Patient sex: M
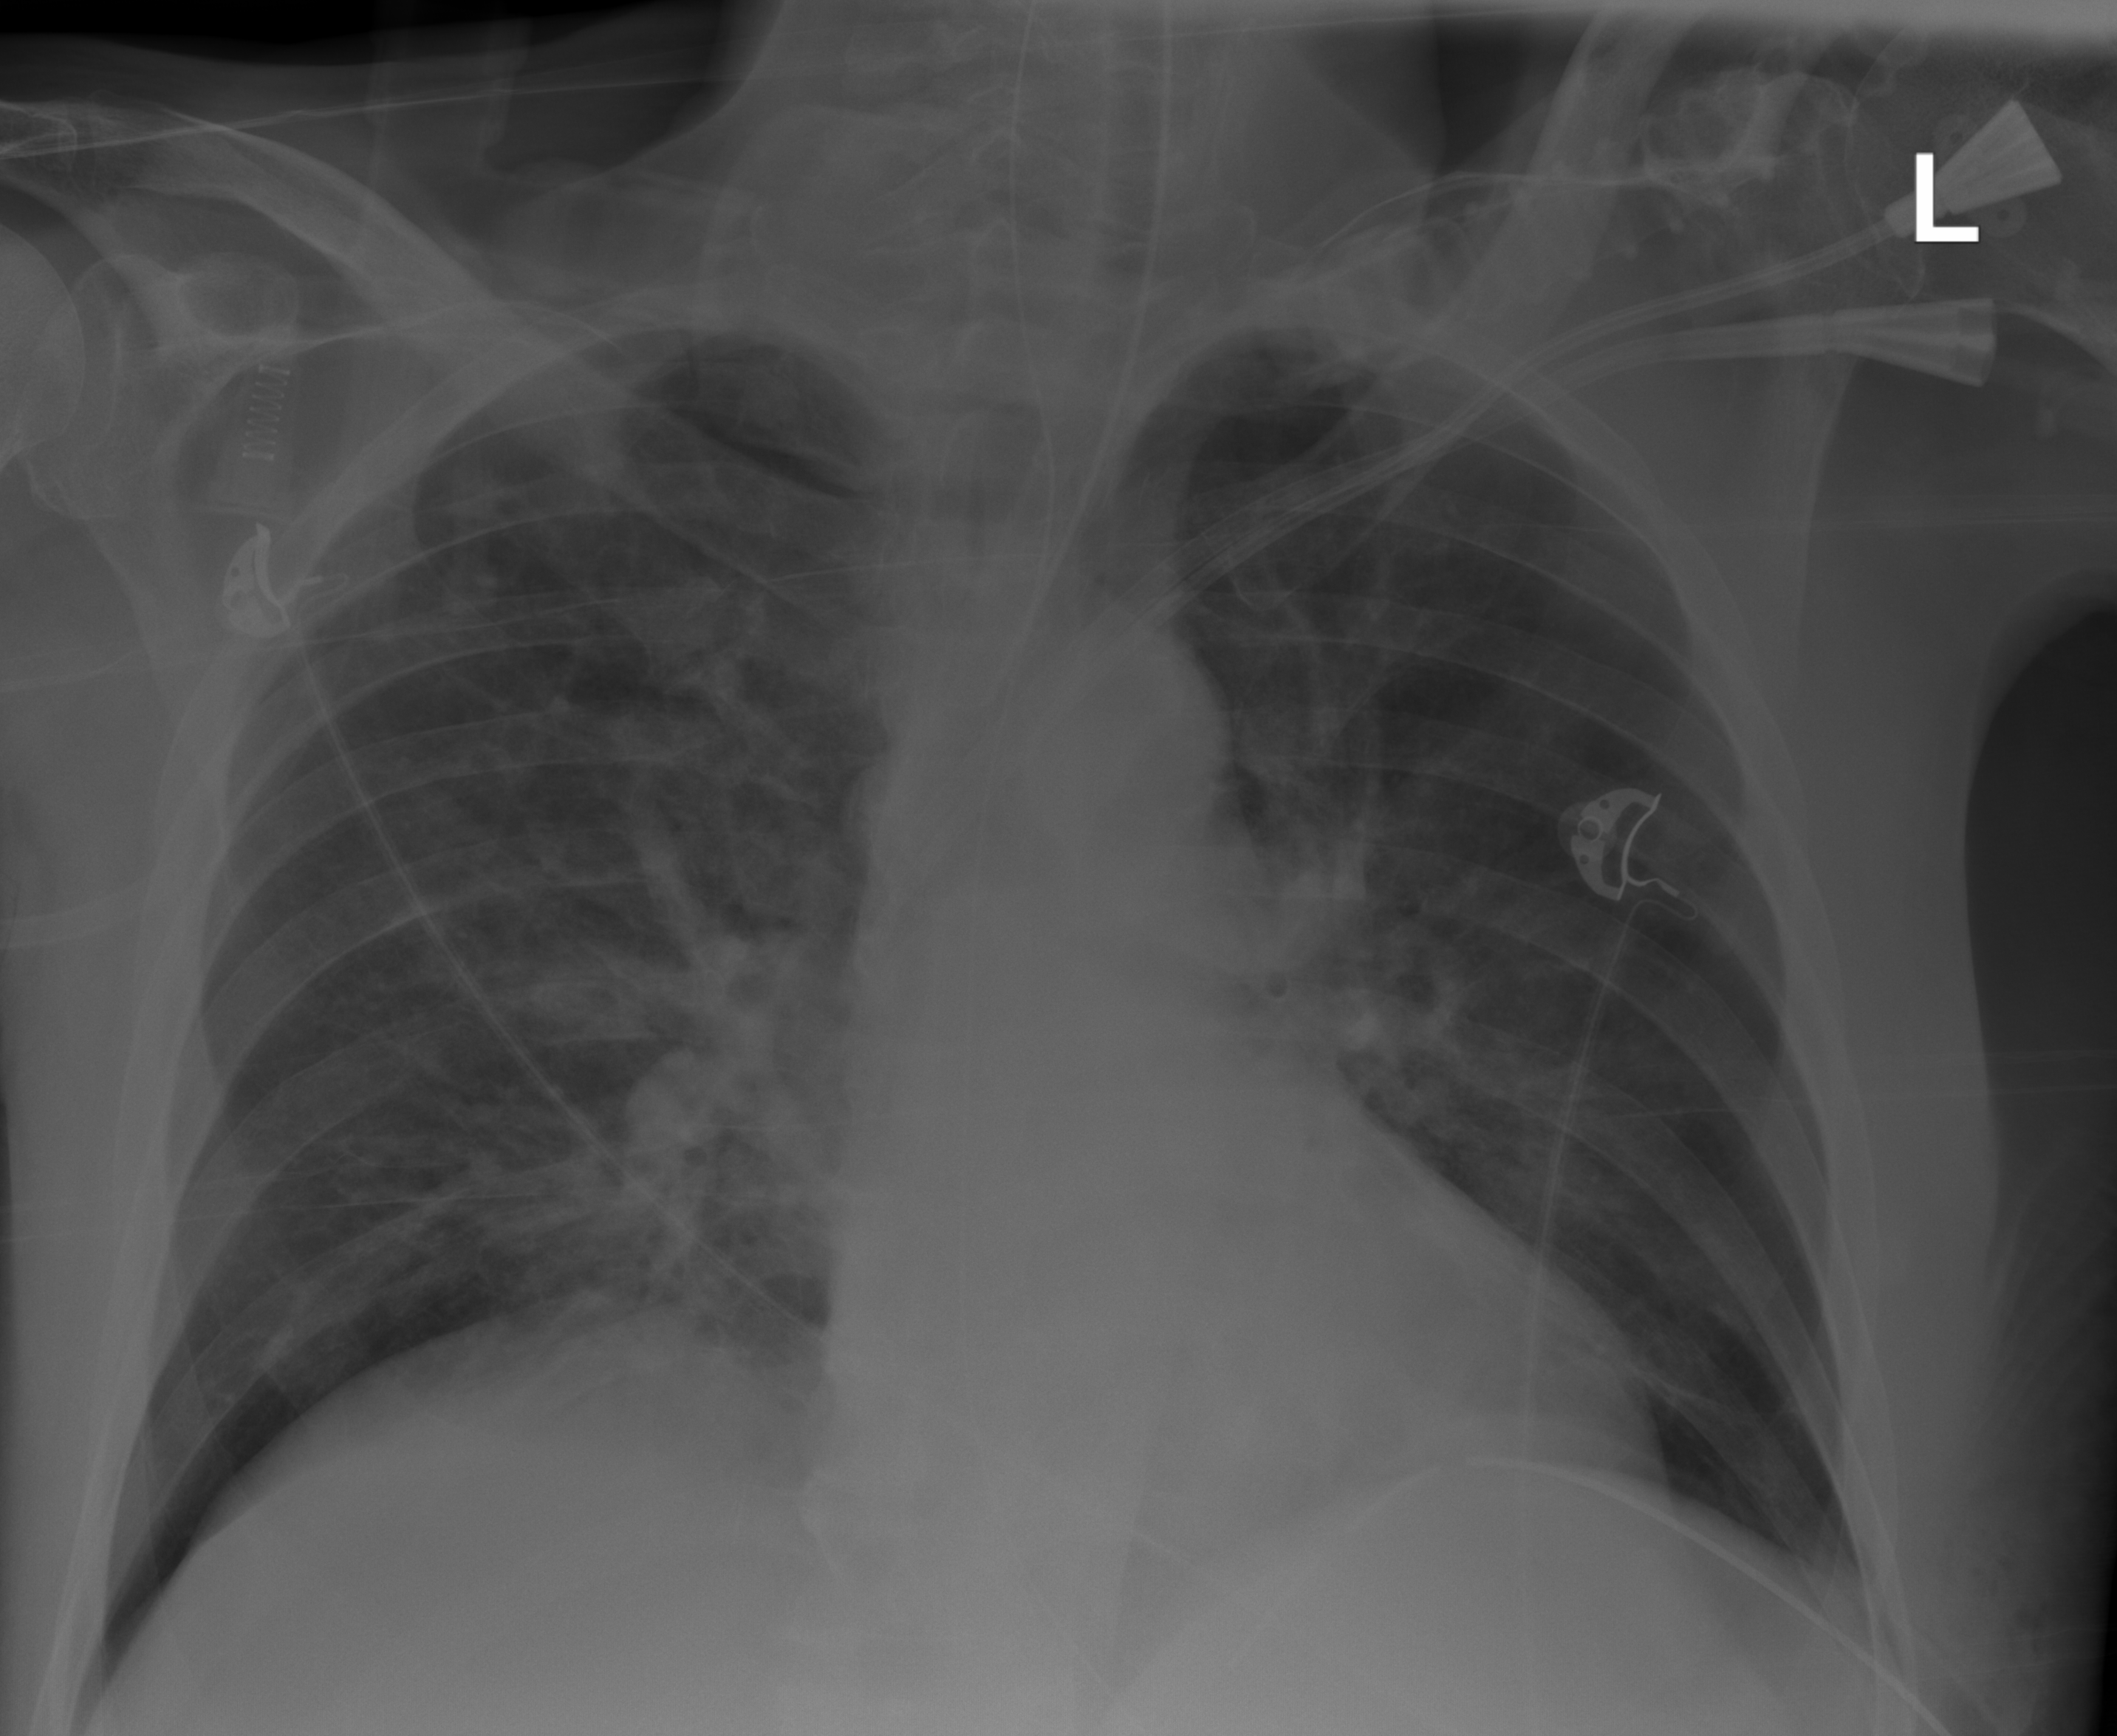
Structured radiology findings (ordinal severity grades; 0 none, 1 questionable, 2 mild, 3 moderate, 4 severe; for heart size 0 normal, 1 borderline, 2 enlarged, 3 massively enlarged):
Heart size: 0
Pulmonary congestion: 0
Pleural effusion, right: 0
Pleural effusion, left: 0
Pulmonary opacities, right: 2
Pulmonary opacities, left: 0
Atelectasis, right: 2
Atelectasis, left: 0